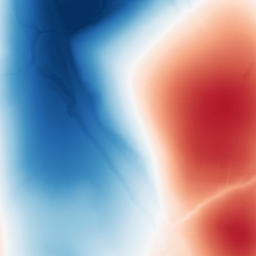
Category: trend_removal
Decomposition family: polynomial
Decomposition parameters: degree: 3
Upsampling method: sinc_hamming
Upsampling parameters: scale: 2
kernel_size: 8
Upsampling scale: 2